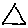
Label: triangle